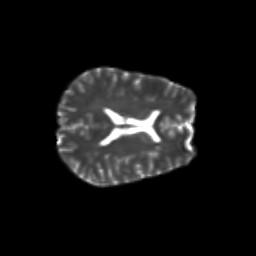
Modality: T2w
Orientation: axial
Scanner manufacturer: siemens
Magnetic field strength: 3 T
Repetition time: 9.2 s
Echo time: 0.084 s